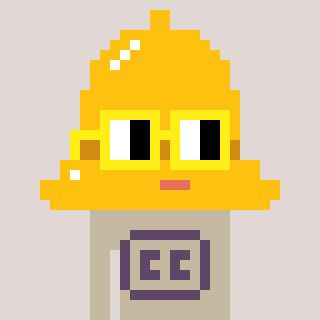
a pixel art character with square yellow glasses, a bell-shaped head and a bege-colored body on a warm background